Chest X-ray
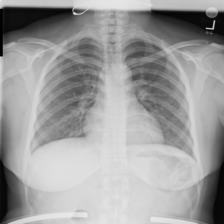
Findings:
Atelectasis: negative
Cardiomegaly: negative
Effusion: negative
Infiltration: negative
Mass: negative
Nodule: negative
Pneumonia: negative
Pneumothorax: negative
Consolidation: negative
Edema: negative
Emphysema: negative
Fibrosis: negative
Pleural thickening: negative
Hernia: negative